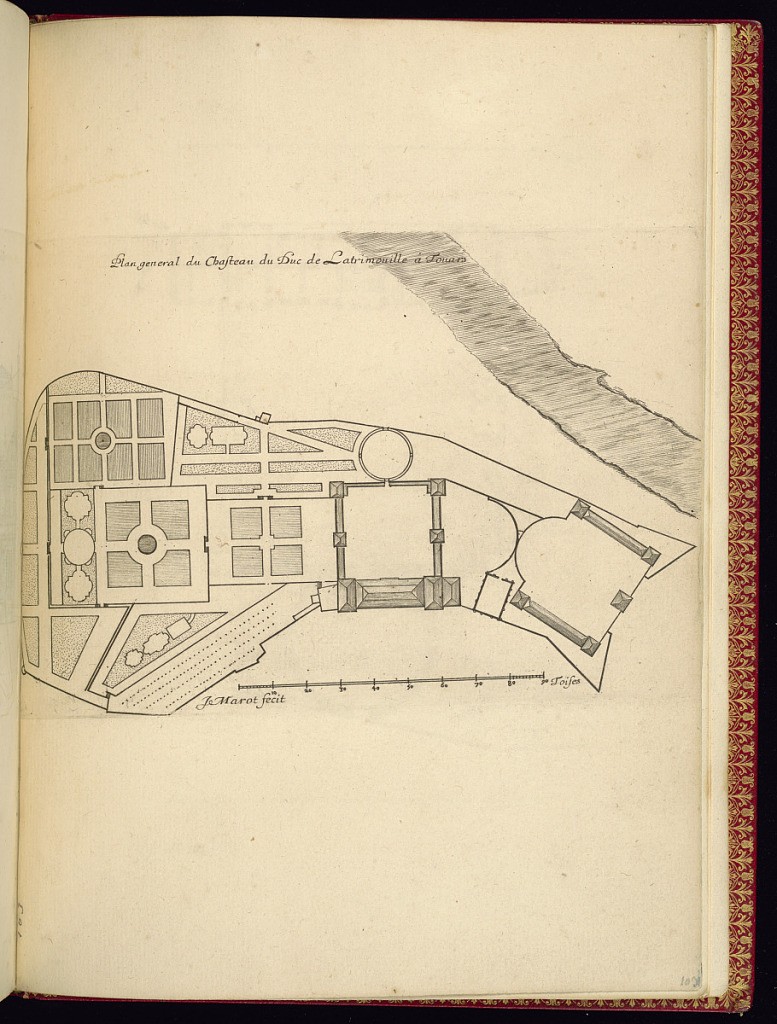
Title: Plan general du Chasteau du Duc de Latrimouille à Touars
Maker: Jean Marot, French, 1619 - 1679
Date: ca.1635–ca.1660
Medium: Etching on laid paper
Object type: Print
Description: An architectural plan for a castle and gardens within its landscape and a river nearby with a scale below. The plate is titled and signed.